Field crop: maize
Growth stage: 2
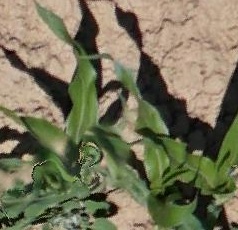
Species: maize